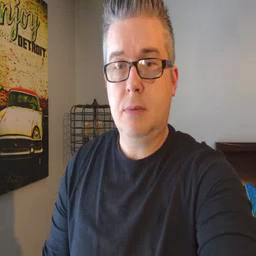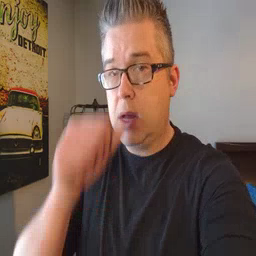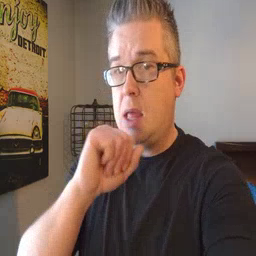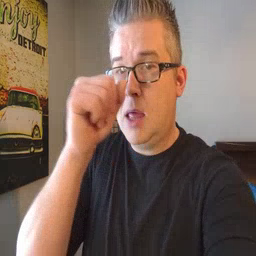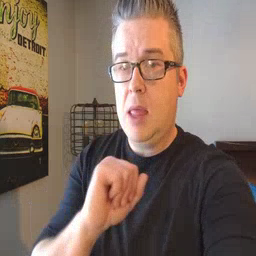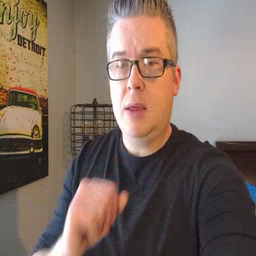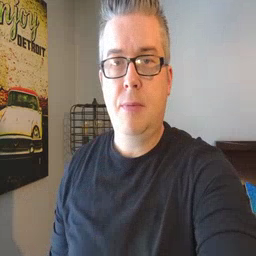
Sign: icecream